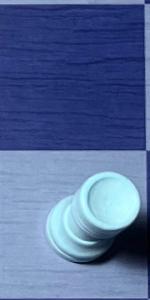
Label: Rook_White